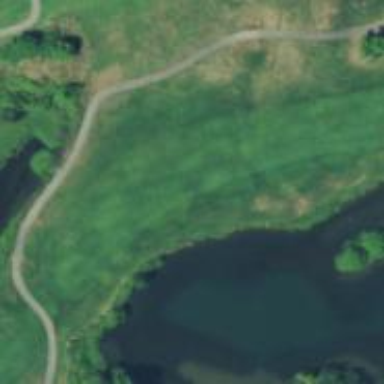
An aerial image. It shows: Golf hole.